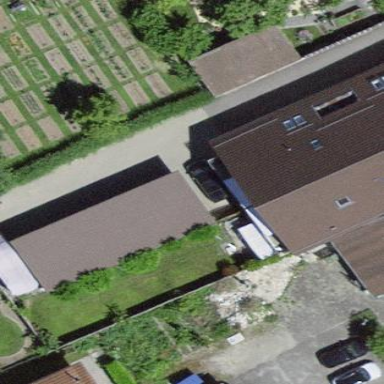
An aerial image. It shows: Flat-roofed garage.